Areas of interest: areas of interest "Hengtai Mountain Amusement Park"
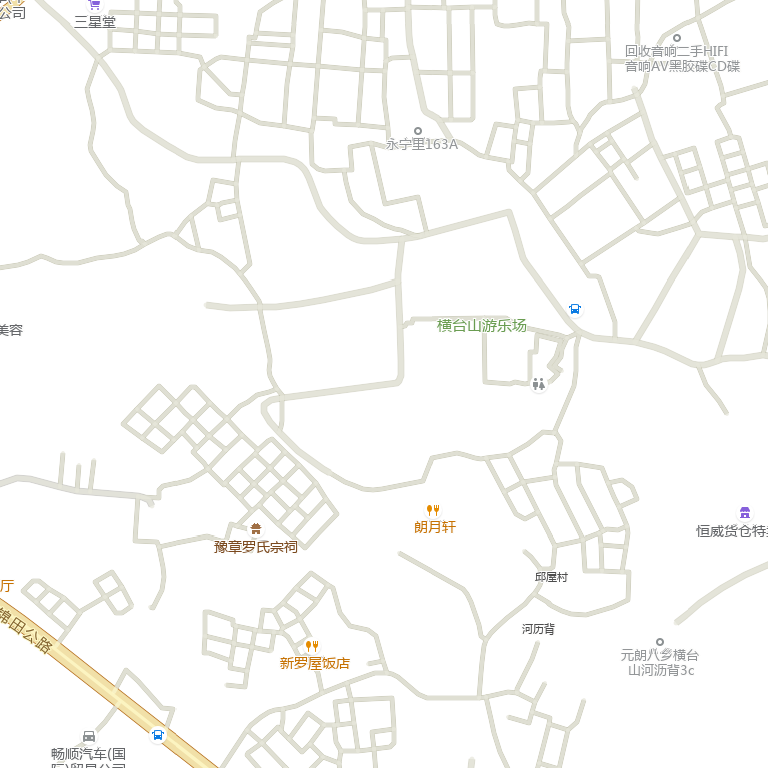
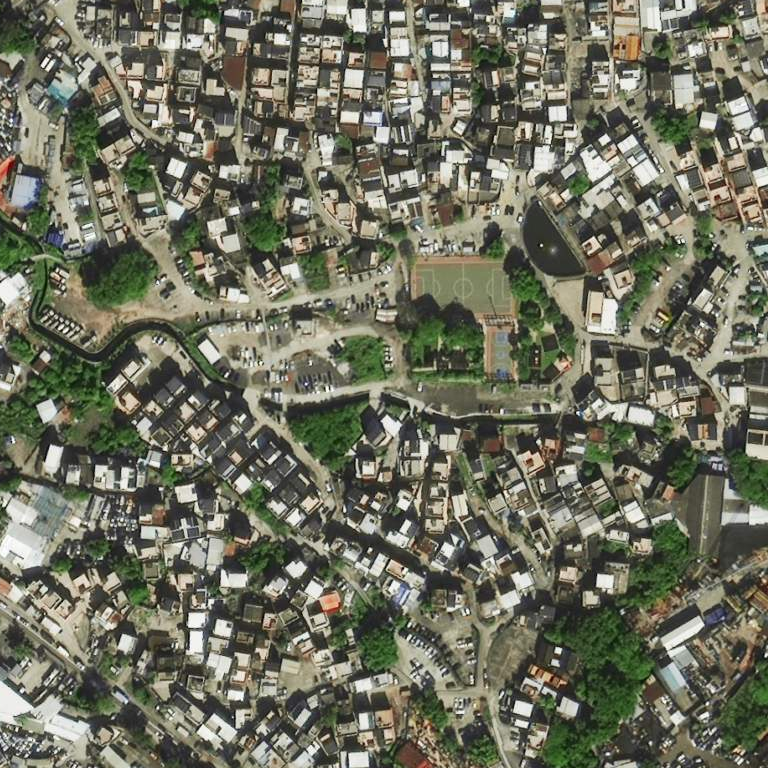